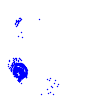
Particle: electron